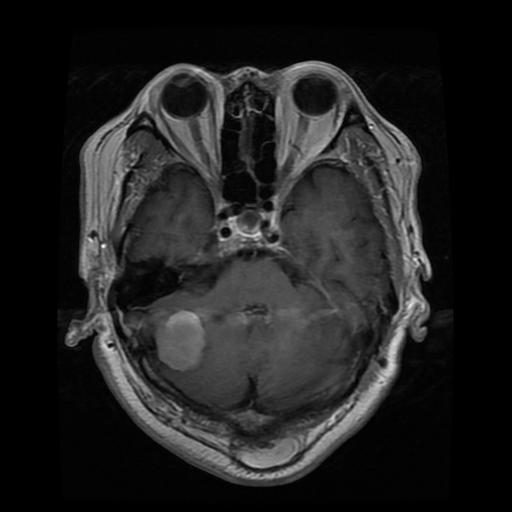
Label: meningioma